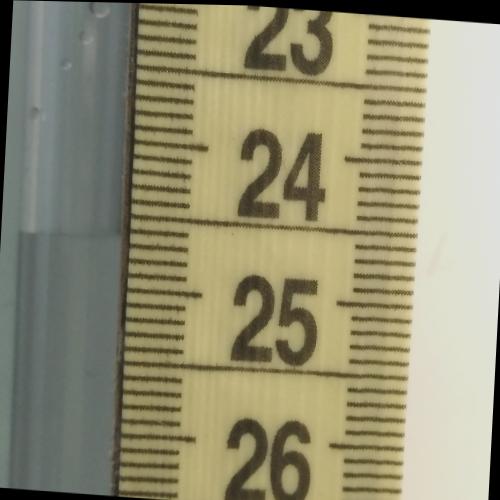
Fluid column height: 24.6 cm